Question: I have the following mySQL query, and for some reason I can't get it working.
I have two tables:
exp_competition_purchase_upload_total contains a member id and total_uploads column.
exp_channel_titles has lots of columns, but the two I need to check is author id and channel id.
My aim is to query the first table and locate any rows, find the member_id and take the upload_total associated with it. Then go to the second table, count the rows that have an author id that matches the member id from table one, and has a channel id of 1.
'''
SELECT COUNT(*) AS uploads, c.upload_total
FROM exp_competition_purchase_upload_total AS c
LEFT JOIN exp_channel_titles AS t ON c.member_id = t.author_id
WHERE c.member_id = '1'
AND t.channel_id = '1'
'''
Currently the count is returning, but not the upload_total number. The following works:
'''
SELECT upload_total
FROM exp_competition_purchase_upload_total
WHERE member_id = '1'
'''

Thank you.
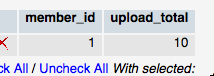
Answer: Try this:
'''
SELECT
COUNT(*) AS uploads,
SUM(IFNULL(c.upload_total,0))
FROM
exp_competition_purchase_upload_total AS c
LEFT JOIN exp_channel_titles AS t
ON c.member_id = t.author_id
AND t.channel_id = '1'
WHERE
c.member_id = '1'
'''